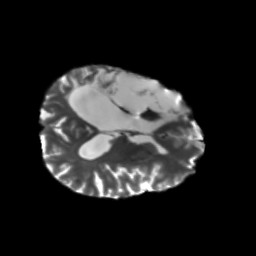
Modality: T2w
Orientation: axial
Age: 43
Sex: male
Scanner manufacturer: siemens
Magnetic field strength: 3 T
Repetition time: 5.47 s
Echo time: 0.0854 s